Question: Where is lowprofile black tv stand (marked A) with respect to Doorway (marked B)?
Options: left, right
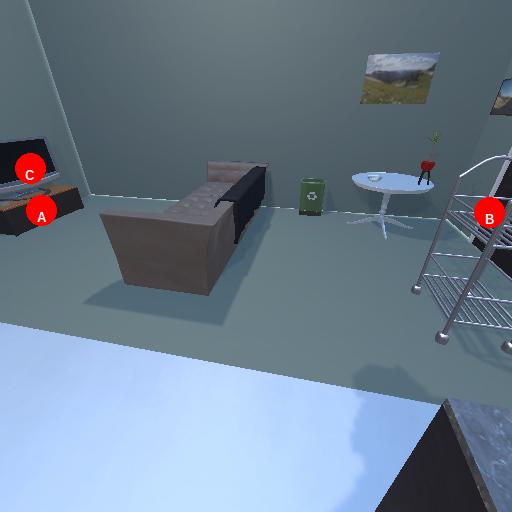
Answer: left